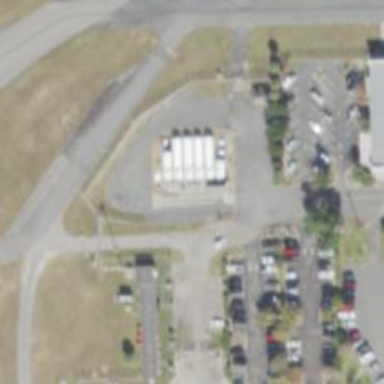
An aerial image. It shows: Airport facility for fuel storage.